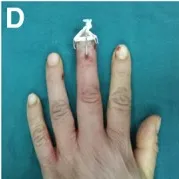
Preoperative and postoperative data of patient No.7. (E,F). Postoperative appearance.
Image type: medical_photograph (other_medical_photograph)